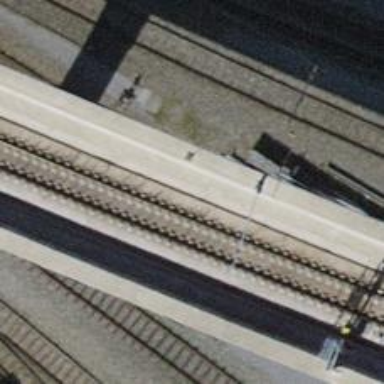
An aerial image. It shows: Abandoned railway yard with one track.